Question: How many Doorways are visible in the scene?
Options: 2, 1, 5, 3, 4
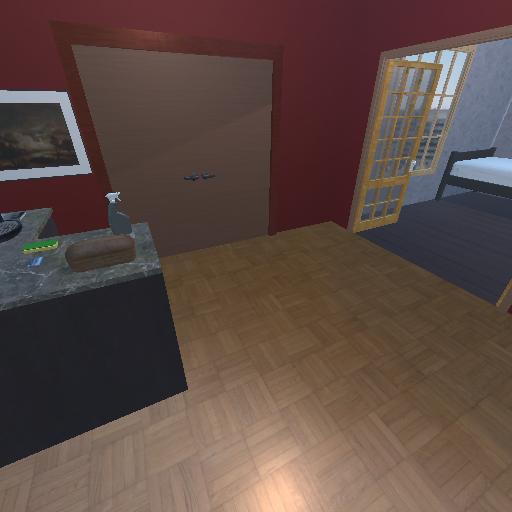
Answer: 2